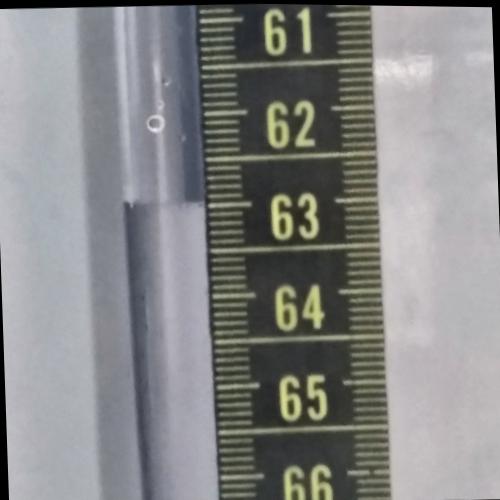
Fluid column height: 63.0 cm